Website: bh-photo
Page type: payment
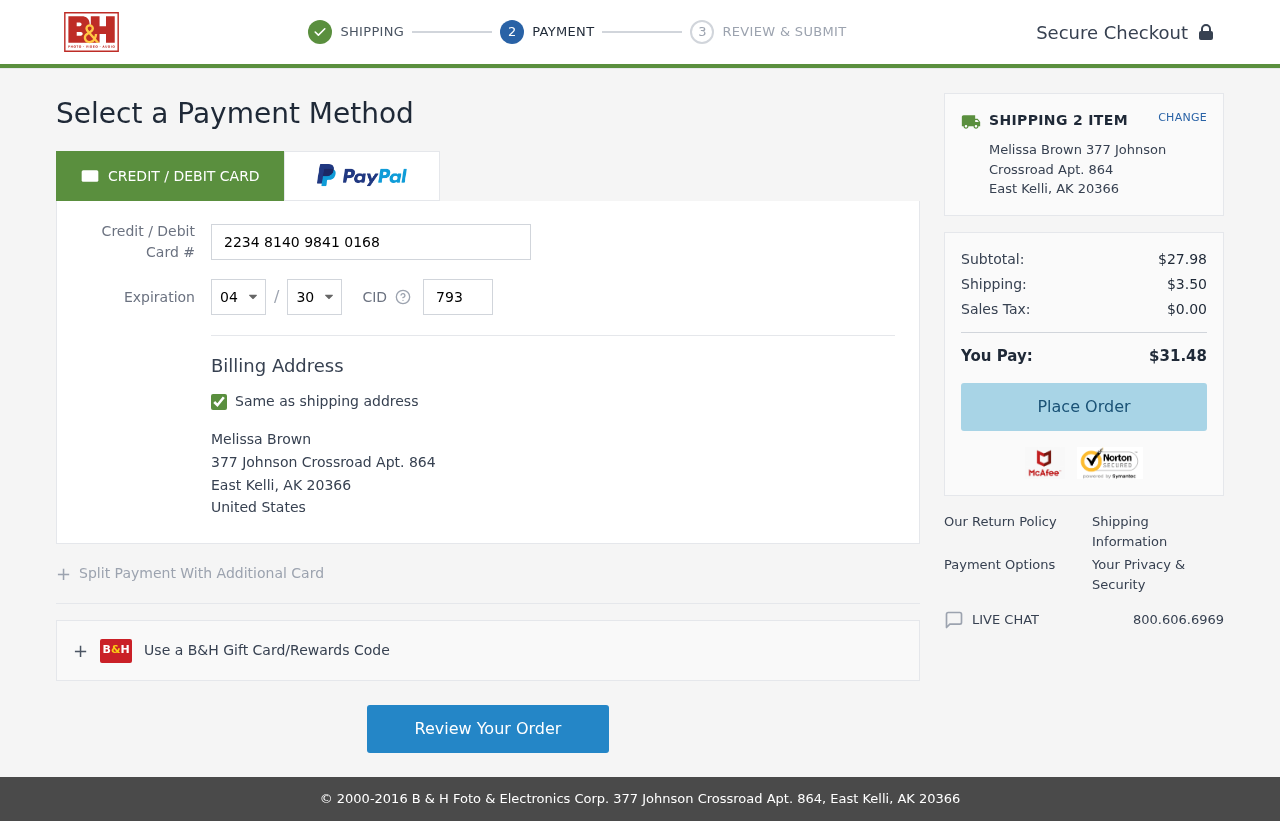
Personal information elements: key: PII_CARD_CVV
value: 793
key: PII_CARD_EXPIRY_MONTH
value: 04
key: PII_CARD_EXPIRY_YEAR
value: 30
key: PII_CARD_NUMBER
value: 2234 8140 9841 0168
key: PII_CITY
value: East Kelli
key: PII_COUNTRY
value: United States
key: PII_FULLNAME
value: Melissa Brown
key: PII_POSTCODE
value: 20366
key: PII_STATE_ABBR
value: AK
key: PII_STREET
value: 377 Johnson Crossroad Apt. 864
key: PII_FULLNAME2
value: Melissa Brown
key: PII_STREET2
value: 377 Johnson Crossroad Apt. 864
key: PII_CITY2
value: East Kelli
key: PII_STATE_ABBR2
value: AK
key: PII_POSTCODE2
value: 20366
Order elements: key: ORDER_NUM_ITEMS
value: SHIPPING 2 ITEM
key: ORDER_SUBTOTAL
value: $27.98
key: ORDER_SHIPPING_COST
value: $3.50
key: ORDER_TAX
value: $0.00
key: ORDER_TOTAL
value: $31.48